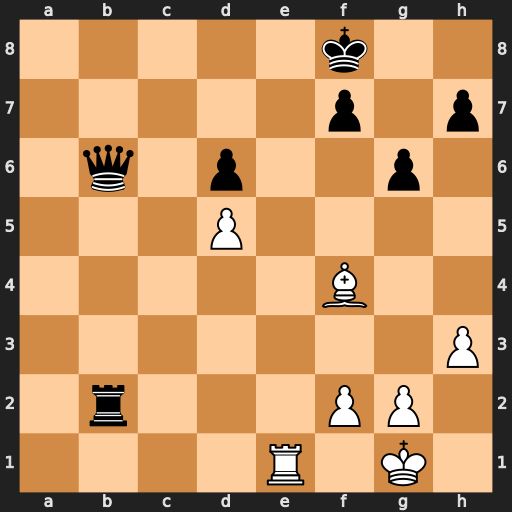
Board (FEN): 5k2/5p1p/1q1p2p1/3P4/5B2/7P/1r3PP1/4R1K1
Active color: w
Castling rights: -
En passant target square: -
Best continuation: Bh6+ Kg8 Re8#